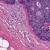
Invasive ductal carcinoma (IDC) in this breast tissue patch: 0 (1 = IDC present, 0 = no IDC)